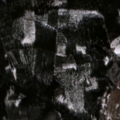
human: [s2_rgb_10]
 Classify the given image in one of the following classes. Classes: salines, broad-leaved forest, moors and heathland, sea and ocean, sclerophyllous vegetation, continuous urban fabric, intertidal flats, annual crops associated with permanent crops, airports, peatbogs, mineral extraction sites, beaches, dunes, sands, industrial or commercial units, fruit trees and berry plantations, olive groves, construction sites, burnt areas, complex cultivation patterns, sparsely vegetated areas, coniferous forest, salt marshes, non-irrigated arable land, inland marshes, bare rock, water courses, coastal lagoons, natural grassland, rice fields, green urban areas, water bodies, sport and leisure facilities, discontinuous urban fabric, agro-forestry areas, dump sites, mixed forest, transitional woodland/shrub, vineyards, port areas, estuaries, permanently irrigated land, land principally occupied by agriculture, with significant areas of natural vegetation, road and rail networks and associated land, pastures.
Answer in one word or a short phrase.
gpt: pastures, complex cultivation patterns, land principally occupied by agriculture, with significant areas of natural vegetation, coniferous forest, mixed forest, transitional woodland/shrub